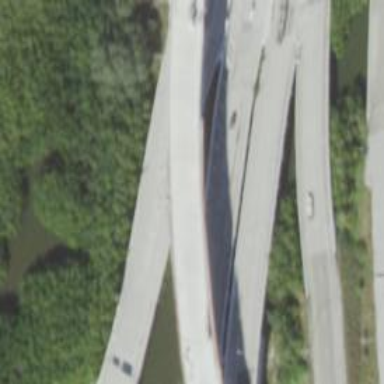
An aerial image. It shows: There is bridge in the image.